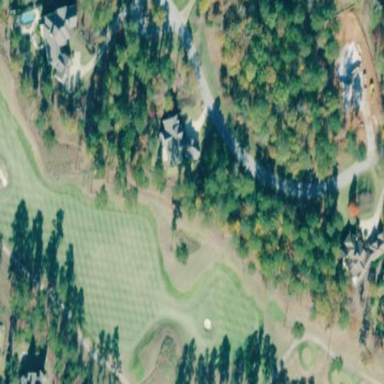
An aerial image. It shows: Rough grassy area used for golf.